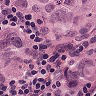
Metastatic tissue present: yes